Question: How can I generate a custom key in array inside angularfire when I add a new record with the '$add' function. Just look at when the is the comment below in the source code. This is my code below but still get the random key generated by firebase.
'''
register : function(user){
return simpleLogin.$createUser({
email: user.email,
password: user.password
}).then(function(regUser){
//console.dir(regUser);
var ref = new Firebase(FIREBASE_URL + 'users');
var firebaseUsers = $firebaseArray(ref);
var userInfo = {
date: Firebase.ServerValue.TIMESTAMP,
regUser: regUser.uid,
firstname: user.firstname,
lastname: user.lastname,
email: user.email
}
//this is when i want to generate the key
firebaseUsers.$add(userInfo).then(function(ref) {
});
});
},//register
'''

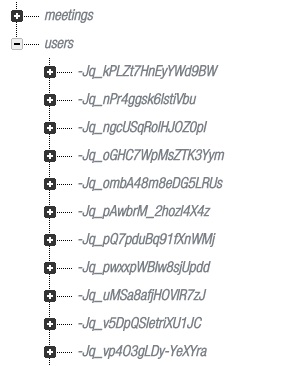
Answer: Calling '$add' will simply always result in a so-called . If you don't want to use those push ids to identify the objects, the solution is to not call '$add'/'push'.
Instead you can just access the child that you want to create directly:
'''
var ref = new Firebase(FIREBASE_URL + 'users');
var userInfo = {
date: Firebase.ServerValue.TIMESTAMP,
regUser: regUser.uid,
firstname: user.firstname,
lastname: user.lastname,
email: user.email
}
ref.child(regUser.uid).set(userInfo);
'''
Two things to note here:
1. the snippet creates the child node under regUser.uid. If you need another key, you can substitute that.
2. this snippet doesn't use AngularFire, but instead uses the Firebase JavaScript SDK directly. Since AngularFire is built on the JavaScript SDK, they interoperate perfectly. So if you need an operation that isn't immediately obvious in AngularFire, it might be worth it to check whether you can accomplish it (more easily) with the regular Firebase JavaScript SDK.